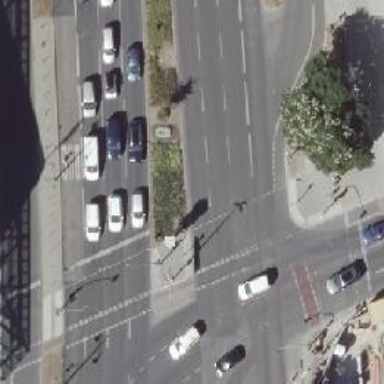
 designated as primary highway. There is lane for buses next to shared bus and cycle lane."